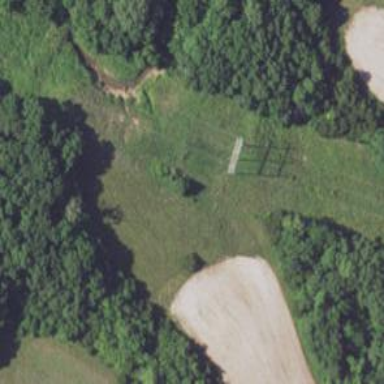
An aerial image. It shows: H-frame power tower design.